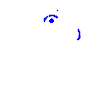
Particle: kaon